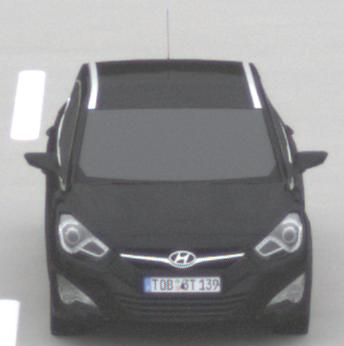
Make: Hyundai
Model: i40 Kombi 1.6 GDI
Detailed model: i40 (VF) Kombi
Model produced from: 2012/08
Model produced until: 2013/09
Doors: 5
Color: black
Road condition: dry road
Daytime: midday
Contrast: low contrast